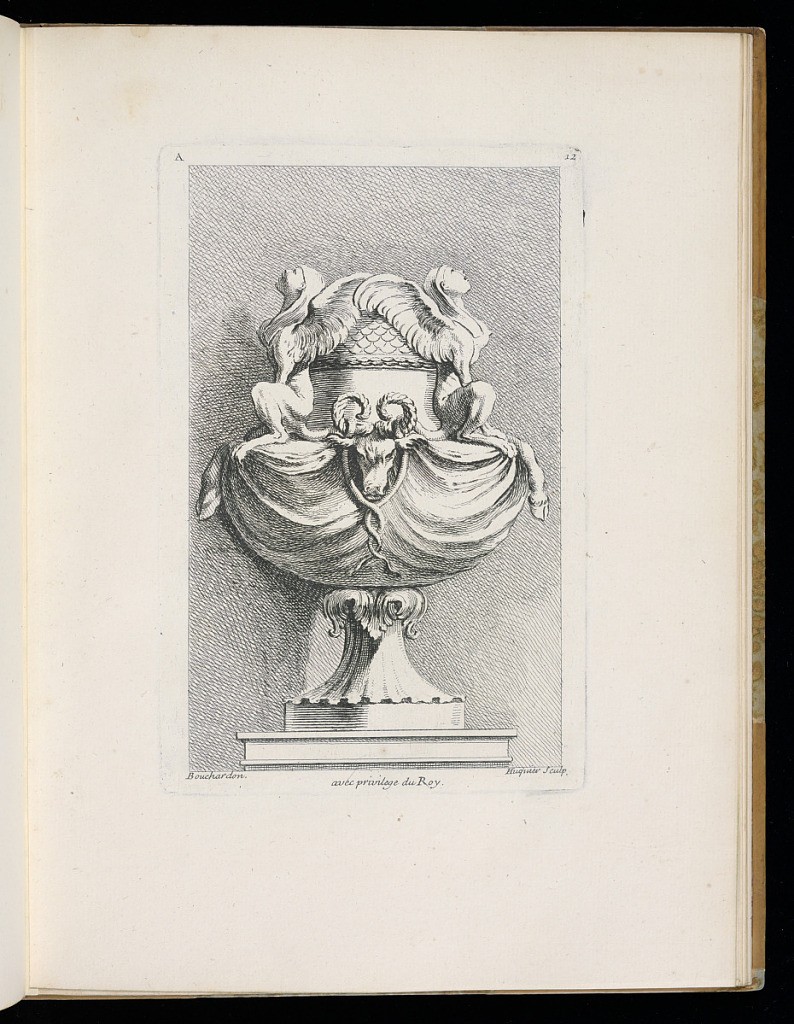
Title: Ornamental Vase Design
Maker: Edme Bouchardon, French, 1698–1762
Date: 1738-1749
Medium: Etching on laid paper
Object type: Print
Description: Vase with sphynxes sitting on the shoulder of the form. There is a ram's head knob at the center of the vase, placed between the sphynxes whose tails wrap together below the ram's head. The body of the vase is carved to appear like draped cloth. On the left and right side, where the cloth gathers, are goats' legs. The foot of the vase is scalloped, and the vase is elevated on a low, corniced pedestal. The plate is lettered and numbered.